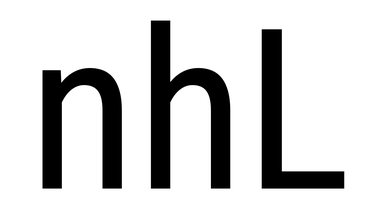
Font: Roboto_Condensed_Regular